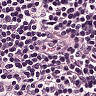
Metastatic tissue present: no